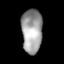
Tissue: lung
Cell type: T cells
Senescence score: 0.2038
Nuclear area (px): 899
Mean DAPI intensity: 157.921